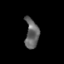
Tissue: skin
Cell type: Endothelial cells
Senescence score: 0.2647
Nuclear area (px): 395
Mean DAPI intensity: 100.276